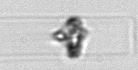
Label: Dactyliosolen_blavyanus